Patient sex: M
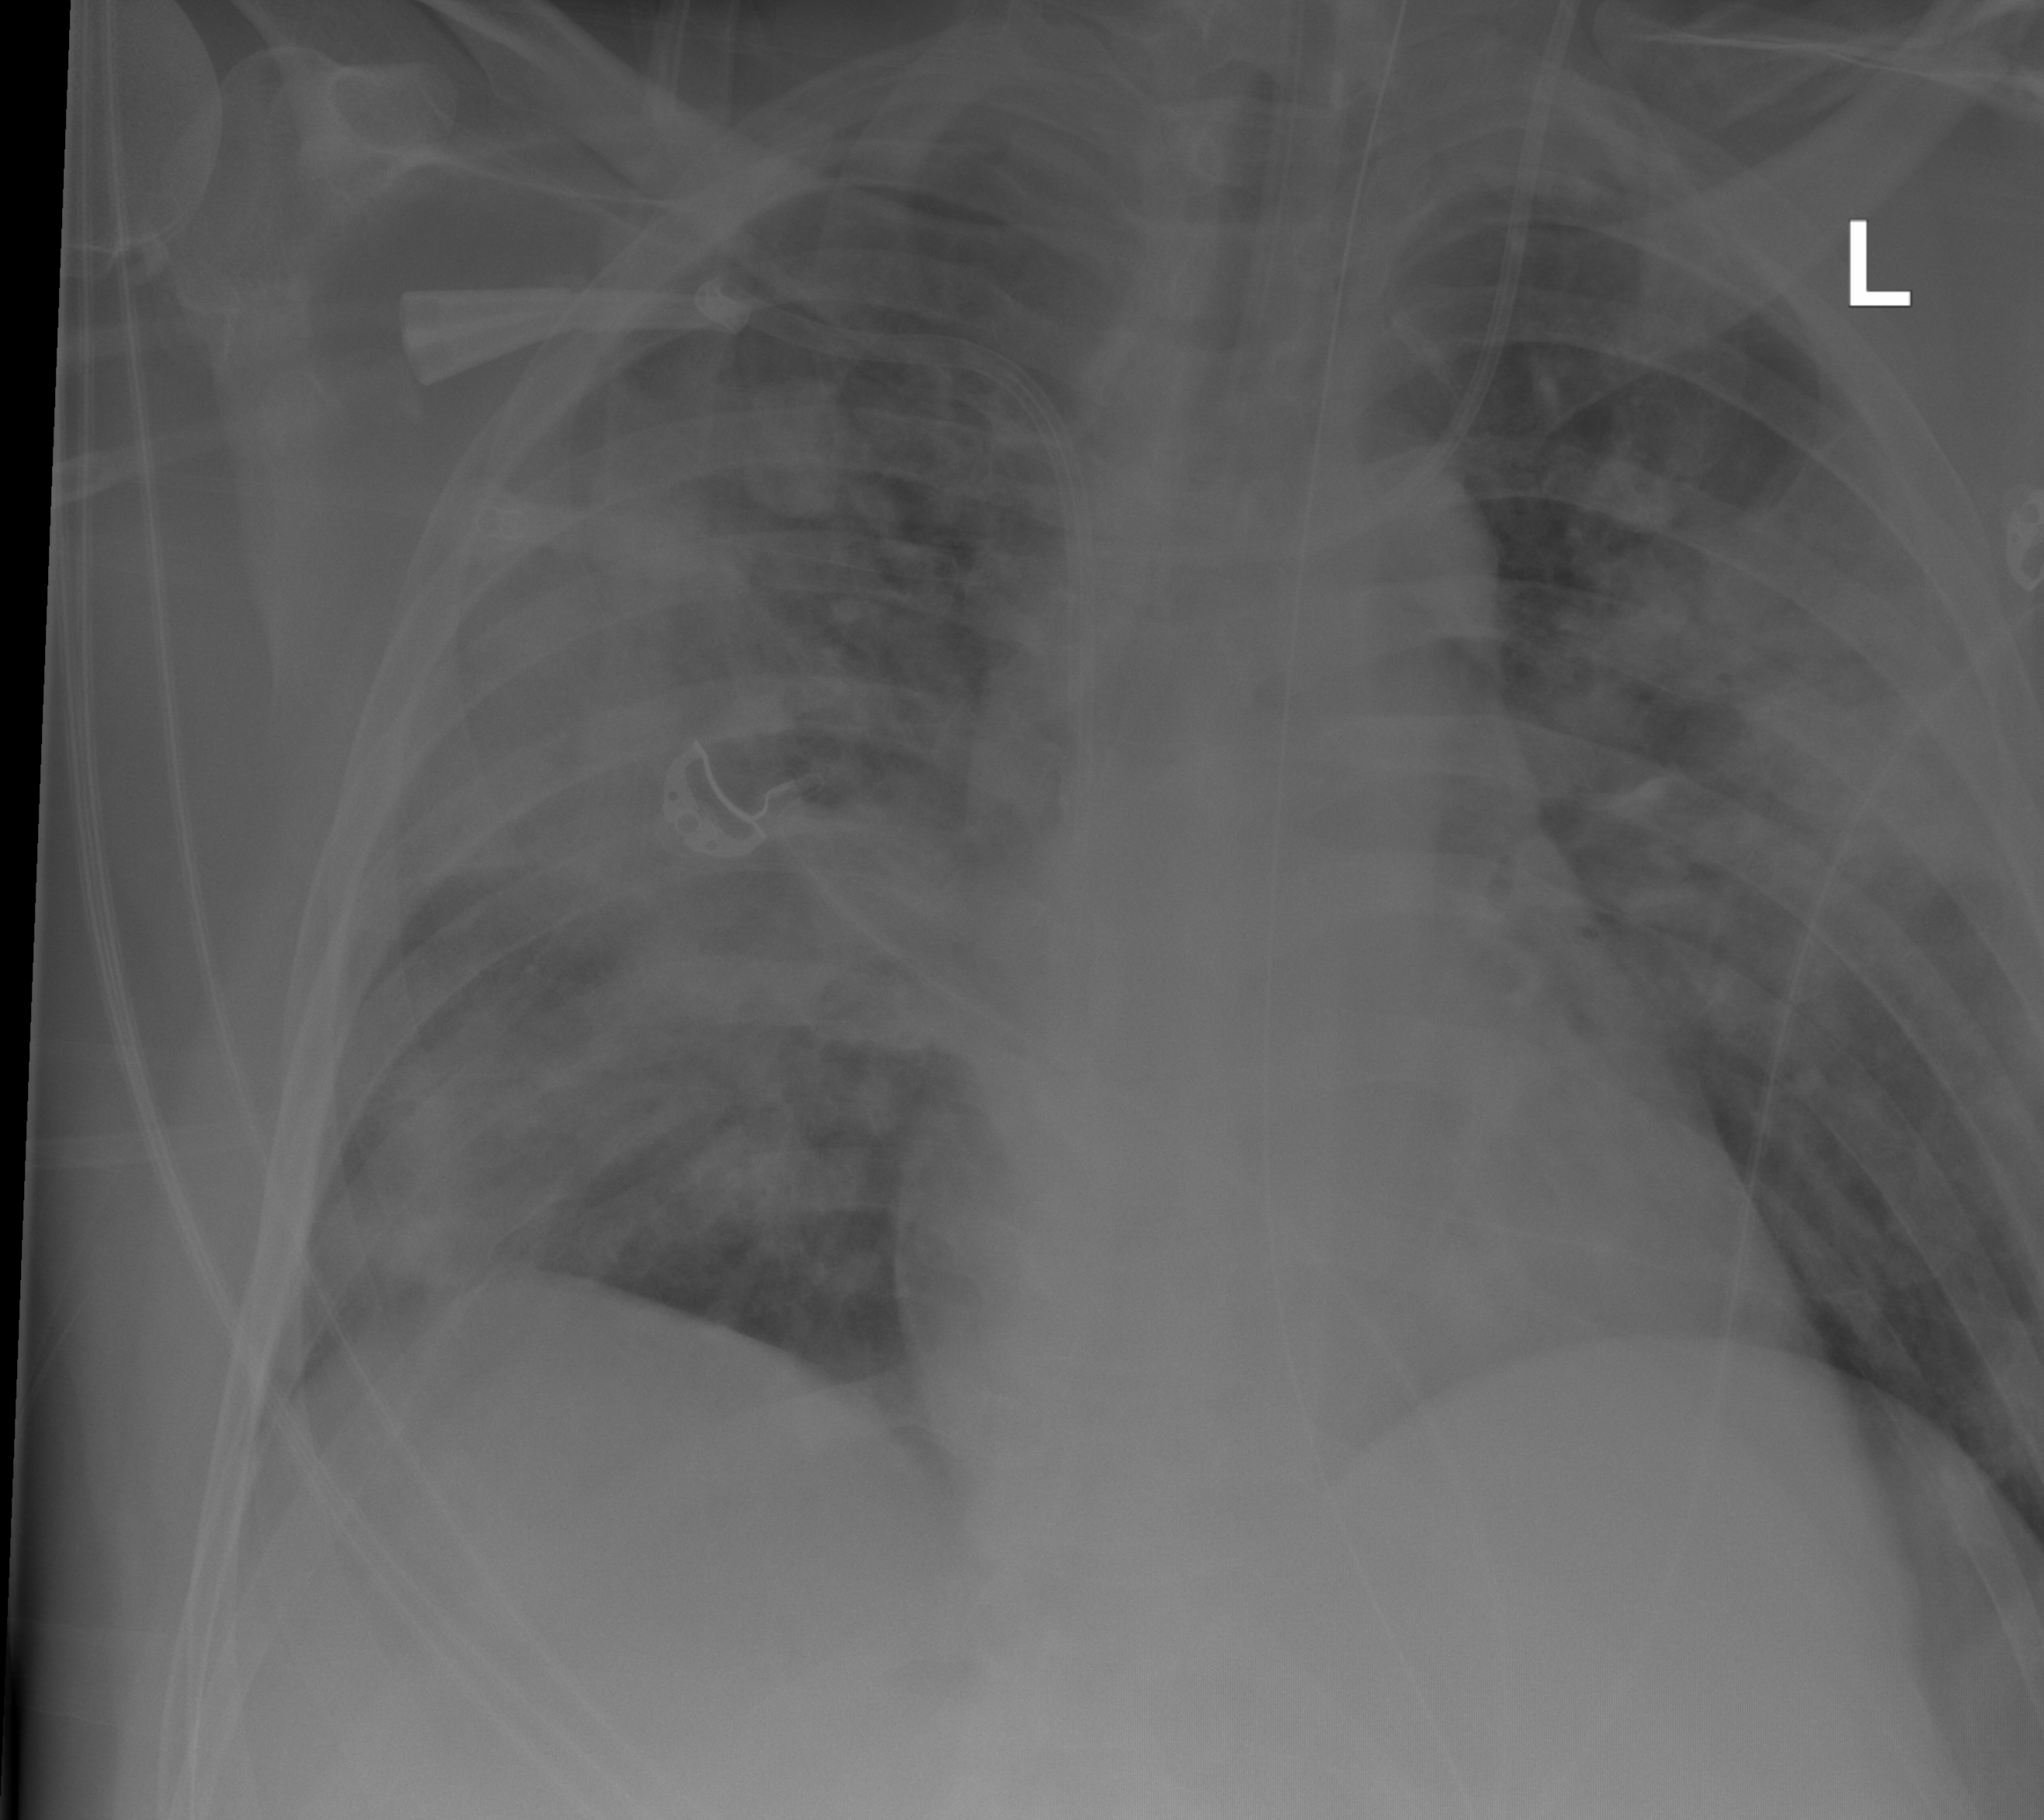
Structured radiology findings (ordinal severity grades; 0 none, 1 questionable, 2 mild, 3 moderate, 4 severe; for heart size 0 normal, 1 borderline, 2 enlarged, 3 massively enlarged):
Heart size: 0
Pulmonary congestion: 0
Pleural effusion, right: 0
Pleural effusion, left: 0
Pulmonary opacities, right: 3
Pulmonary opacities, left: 3
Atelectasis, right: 3
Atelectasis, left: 3